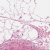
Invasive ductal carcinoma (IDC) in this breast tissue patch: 0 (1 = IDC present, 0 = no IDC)